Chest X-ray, PA view. Patient: 14 years old, sex M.
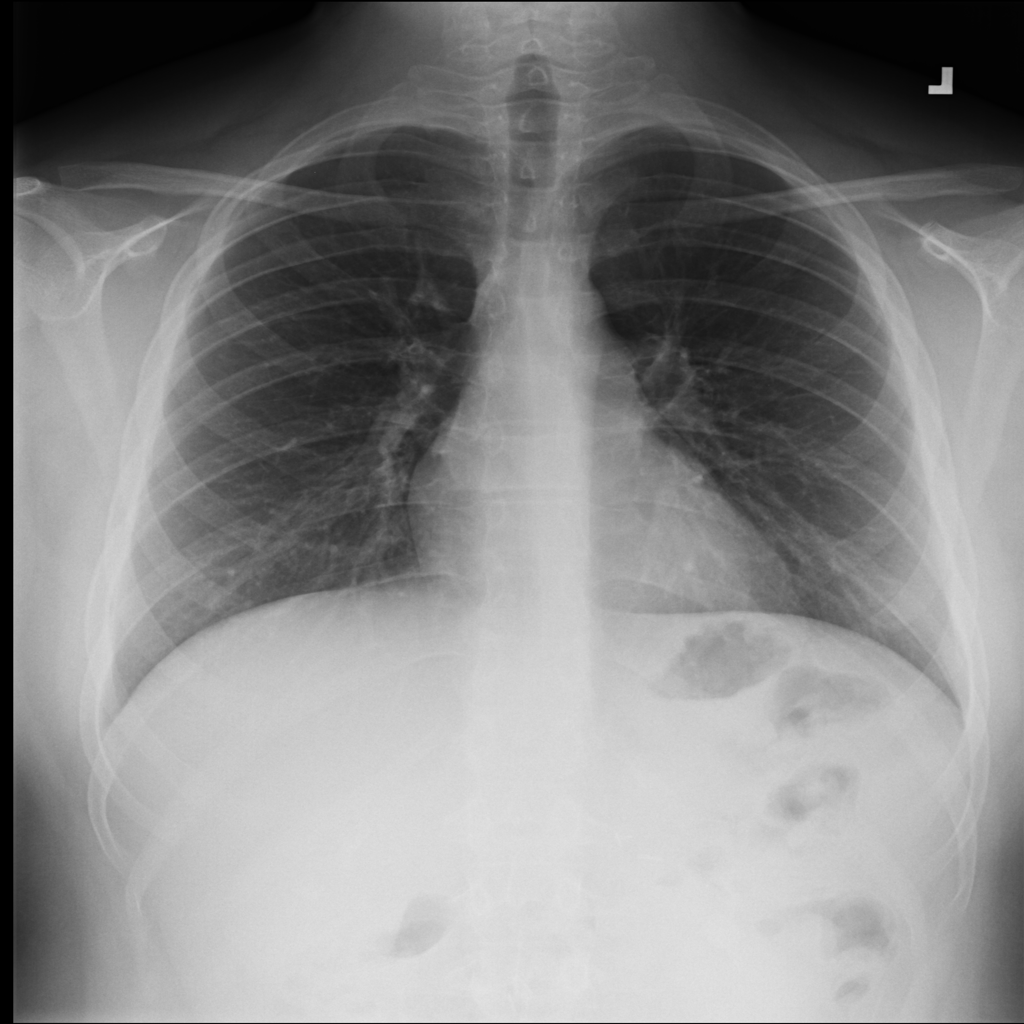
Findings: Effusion